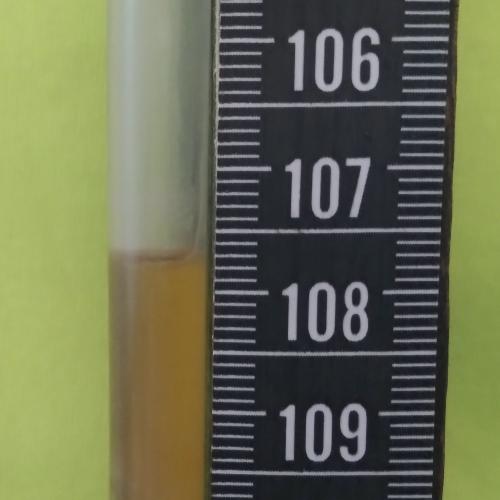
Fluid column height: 107.7 cm